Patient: sex F, age 77
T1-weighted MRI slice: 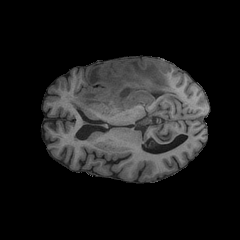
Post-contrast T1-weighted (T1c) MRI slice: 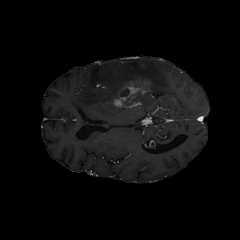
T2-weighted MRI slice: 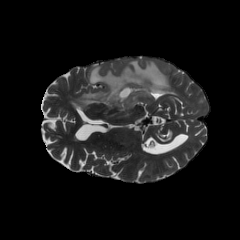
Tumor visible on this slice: yes
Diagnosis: Glioblastoma, IDH-wildtype
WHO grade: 4